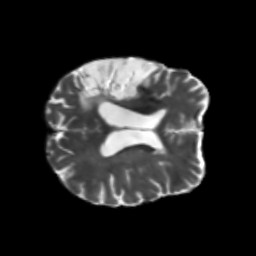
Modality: T2w
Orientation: axial
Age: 66
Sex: male
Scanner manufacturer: siemens
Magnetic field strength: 3 T
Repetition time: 5.47 s
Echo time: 0.0854 s